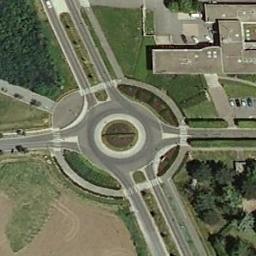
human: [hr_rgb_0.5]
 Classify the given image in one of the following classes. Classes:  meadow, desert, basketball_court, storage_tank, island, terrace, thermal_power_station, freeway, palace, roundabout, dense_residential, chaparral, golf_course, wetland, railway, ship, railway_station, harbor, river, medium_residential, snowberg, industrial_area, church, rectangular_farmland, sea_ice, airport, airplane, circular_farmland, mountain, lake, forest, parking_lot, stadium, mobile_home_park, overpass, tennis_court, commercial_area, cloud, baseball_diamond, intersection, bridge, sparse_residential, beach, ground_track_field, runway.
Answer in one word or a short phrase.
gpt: roundabout